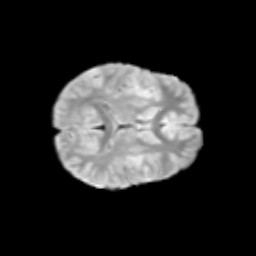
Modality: T2w
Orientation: axial
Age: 10
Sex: female
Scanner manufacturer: siemens
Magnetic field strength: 3 T
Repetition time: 3.8 s
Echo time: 0.07 s